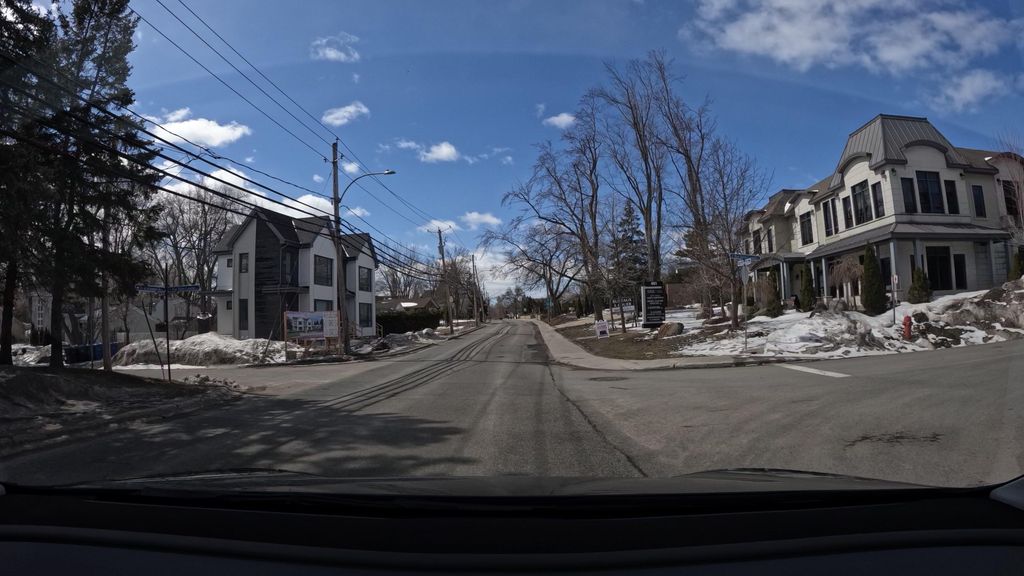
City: montreal